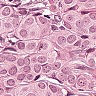
Metastatic tissue present: yes